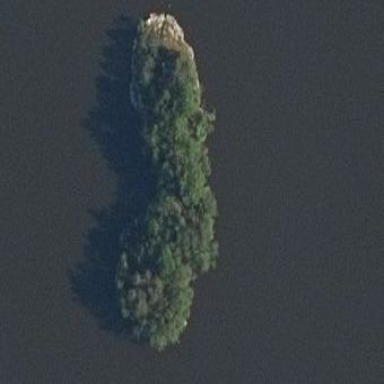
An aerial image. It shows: Islet.